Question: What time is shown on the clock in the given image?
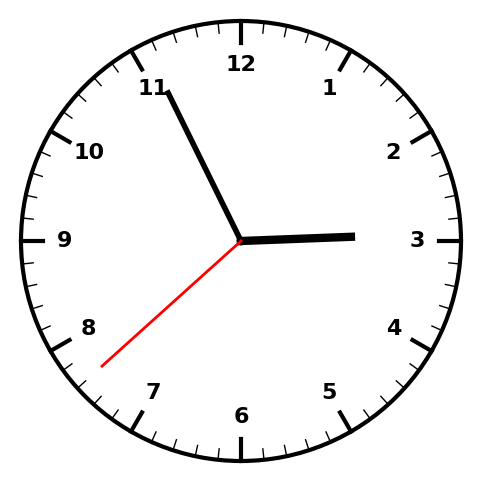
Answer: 02:55:38